Question: I'm trying to change the font color of just the active tabs on Nivo slider.

I have tried this but, it's not working;
'''
.nivo-controlNav a:hover, .nivo-controlNav a.active {
background:url(../image/a_active.png) repeat-y 0px 50%;
--> color:#000 !important;
}
'''
I have also, tried;
'''
.nivo-controlNav a.active {
color:#000 !important;
}
'''
the file I'm editing is the slideshow.css
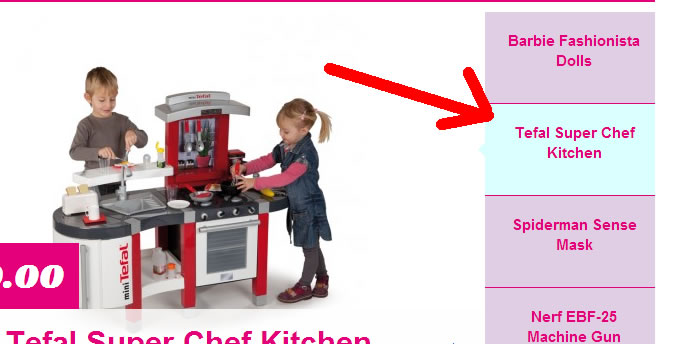
Answer: Go check these styles:
'''
.nivo-controlNav a h1 {
color: #E4007B;
font: bold 15px/20px Arial;
text-transform: none;
}
'''
and add these after:
'''
.nivo-controlNav a.active h1 {
color: #000;
}
'''
This should work.